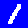
Digit: 1